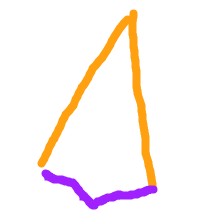
Shape: kite